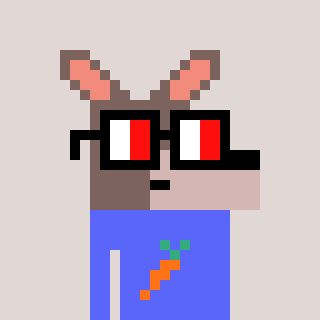
a pixel art character with square glasses with black frames and red eyes, a kangaroo-shaped head and a purple-colored body on a warm background